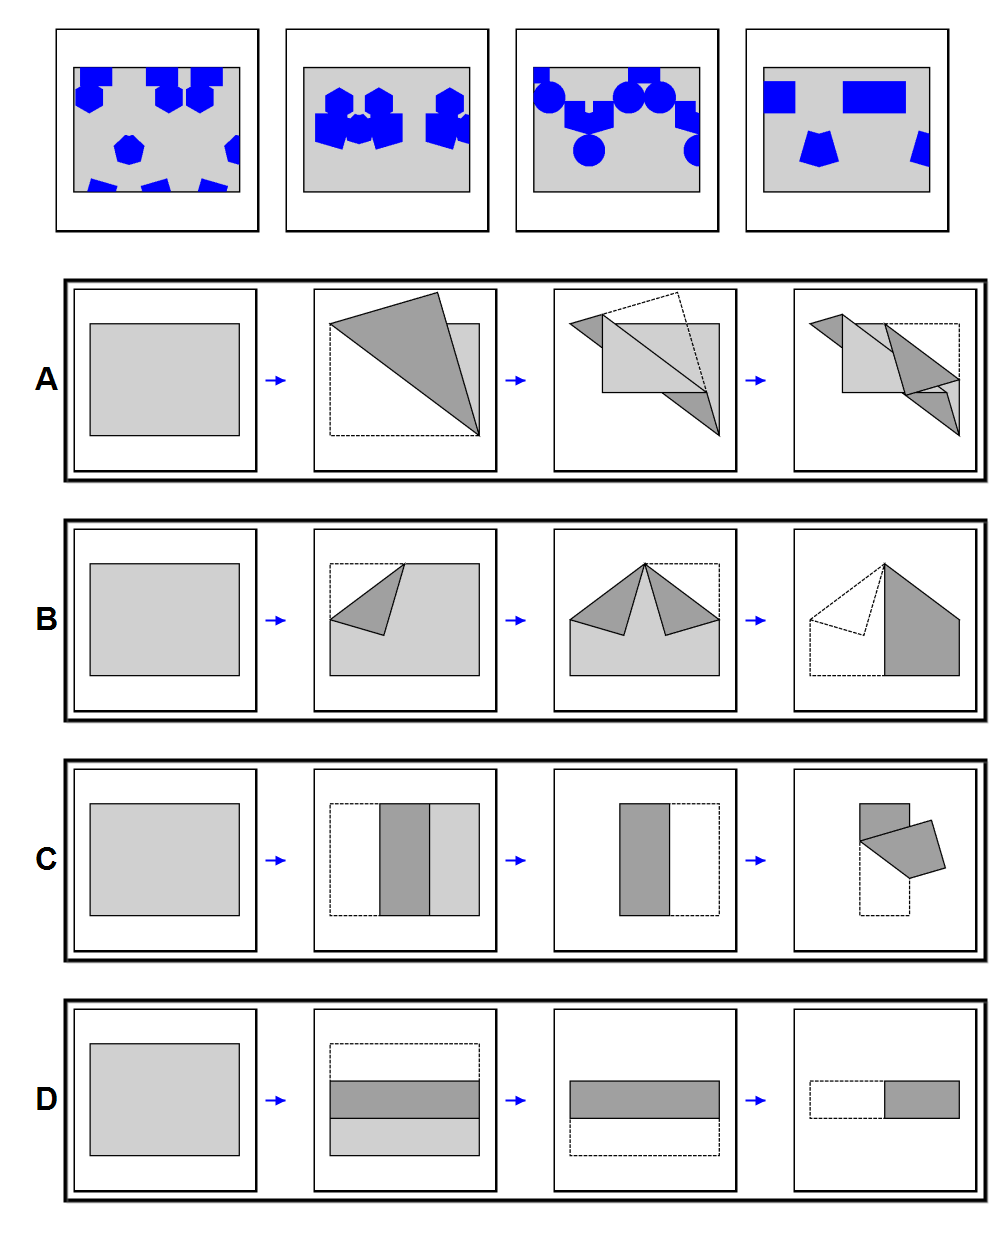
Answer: C